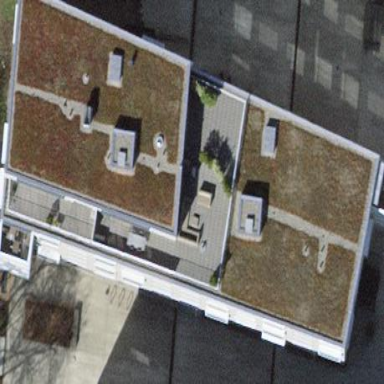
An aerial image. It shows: Tan apartment building with flat roof. The roof is colored rosy brown.